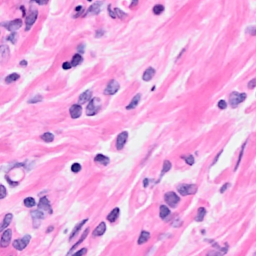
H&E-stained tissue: Breast